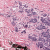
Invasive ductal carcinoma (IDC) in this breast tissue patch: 0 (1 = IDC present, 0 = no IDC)